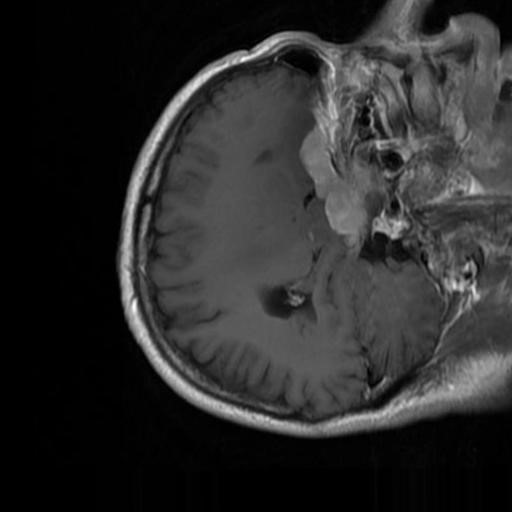
Label: brain_menin